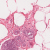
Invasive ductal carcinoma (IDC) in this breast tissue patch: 0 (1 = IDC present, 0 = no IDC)